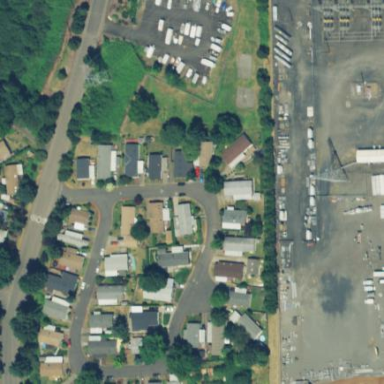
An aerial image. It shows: Residential area designated as trailer park.